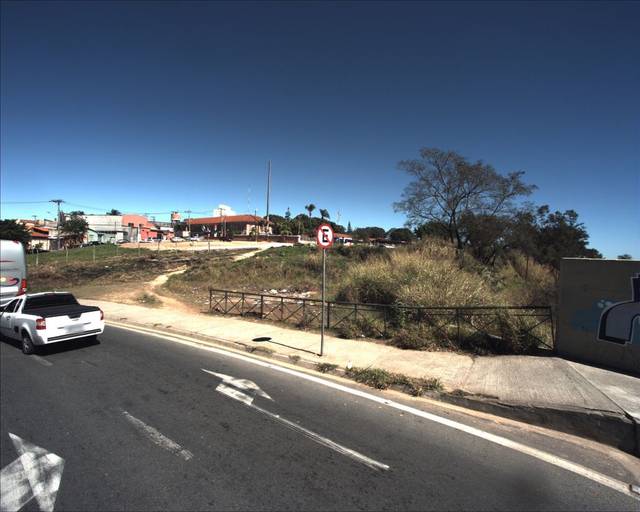
Region: Brazil
Coordinates: -23.502, -47.482